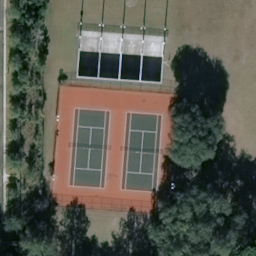
Label: tennis court